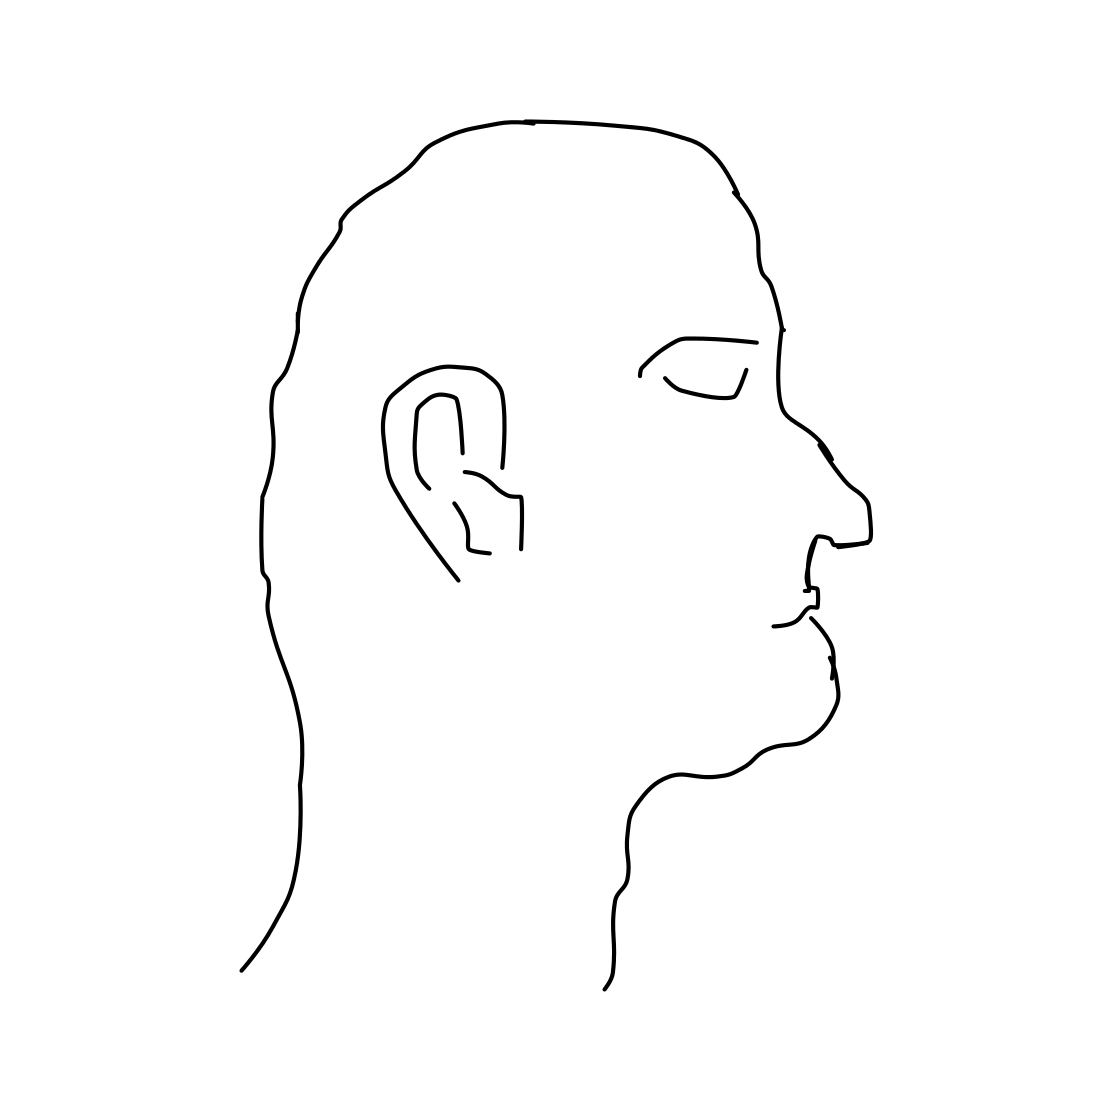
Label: head